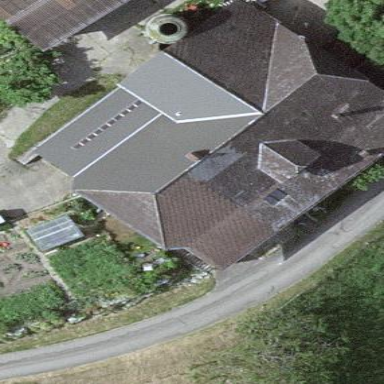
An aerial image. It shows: Farm building.